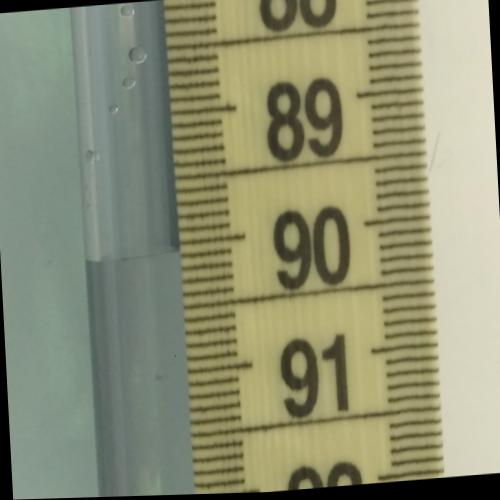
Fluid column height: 90.1 cm